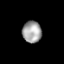
Tissue: lung
Cell type: Others
Senescence score: 0.2212
Nuclear area (px): 409
Mean DAPI intensity: 160.839